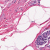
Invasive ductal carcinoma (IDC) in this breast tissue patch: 0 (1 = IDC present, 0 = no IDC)